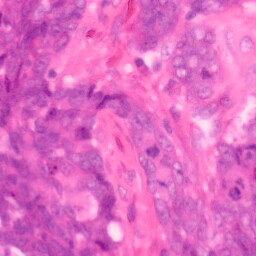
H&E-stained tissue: Colon